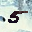
Label: 5